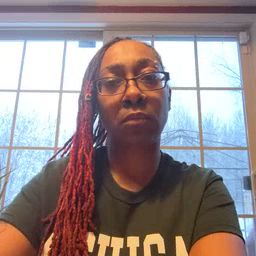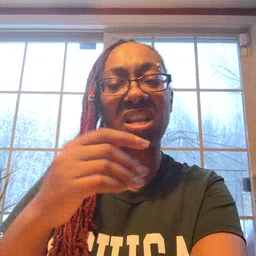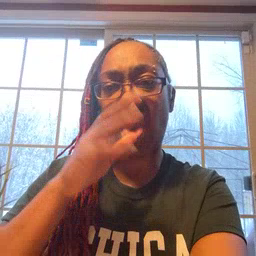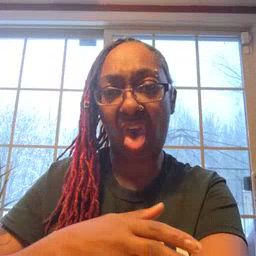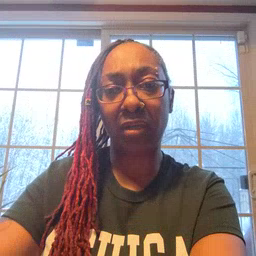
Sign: yucky